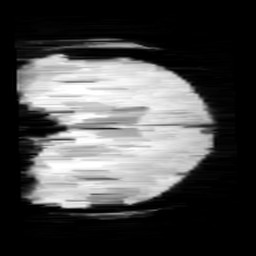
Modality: minIP
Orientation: coronal
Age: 12
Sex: female
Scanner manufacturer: siemens
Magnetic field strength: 3 T
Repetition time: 0.027 s
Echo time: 0.02 s